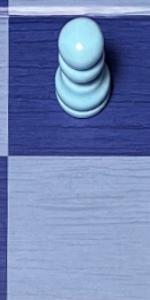
Label: Empty